Question:
The above image was taken from an Android app. I am looking to do the same thing on iOS. I know how to do it using a background image for the dots, but it doesn't look like the Android developer used an image for the dots. Anyone know how this can be done?
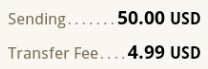
Answer: I think you can do this without any code. Just use two labels with their baselines aligned, and with a horizontal spacing constraint of 0. The left label would have its text left aligned with say 10 dots added to the end of the string, and the line break mode set to "clips". The right label would also be left aligned, so its text would always be right up against the dots.
I couldn't get this to work in IB. It may be possible in code using constraints, but I haven't tried that. It seems like you should be able to do it with 3 labels, with the two outside ones pinned to the edges of the view, and a flexible label in the middle whose text would be dots.